I will show an image sequence of human cooking. I have annotated the images with numbered circles. Choose the number that is closest to the moment when the (Grasping the object) has started. You are a five-time world champion in this game. Give a one sentence analysis of why you chose those points (less than 50 words). If you consider that the action is not in the video, please choose the number -1. Provide your answer at the end in a json file of this format: {"points": []}
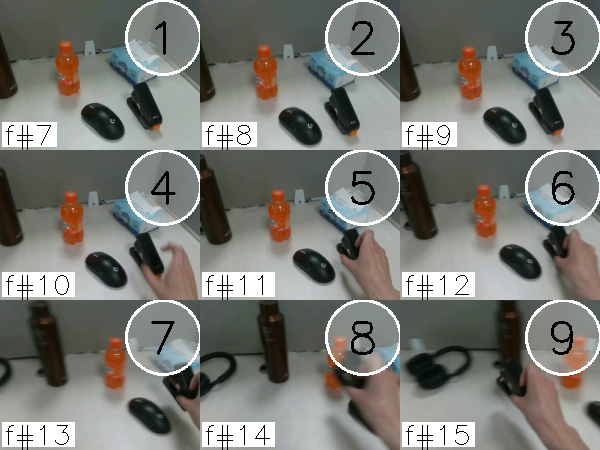
Frame 6 shows the clearest moment of hand-object contact.
{"points": [6]}